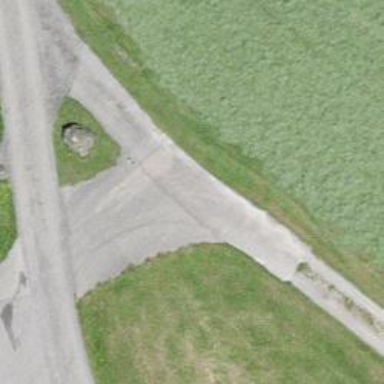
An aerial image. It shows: Unclassified road with paved surface.